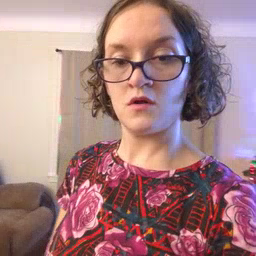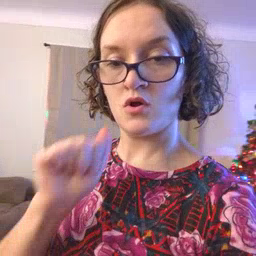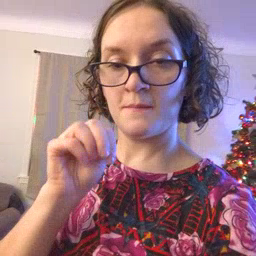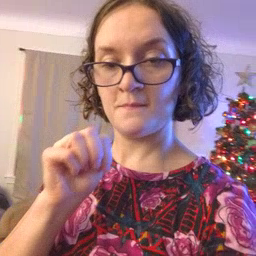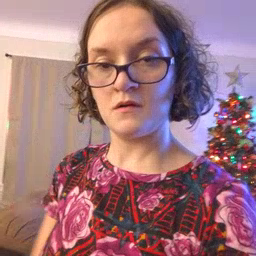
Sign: arm